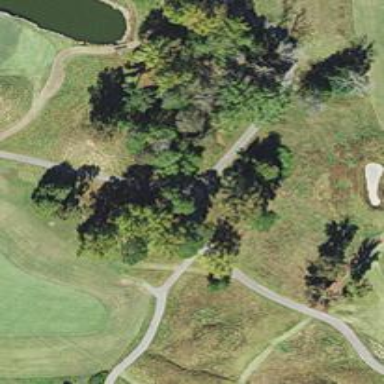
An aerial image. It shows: Service road designated as golf cart path.